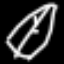
Label: leaf